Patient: sex M, age 45
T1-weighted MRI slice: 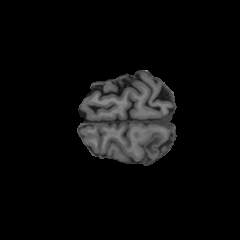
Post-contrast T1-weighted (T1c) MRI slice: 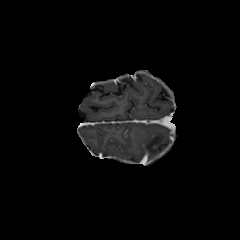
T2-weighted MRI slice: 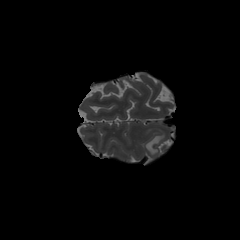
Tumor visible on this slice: yes
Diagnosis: Astrocytoma, IDH-wildtype
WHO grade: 2